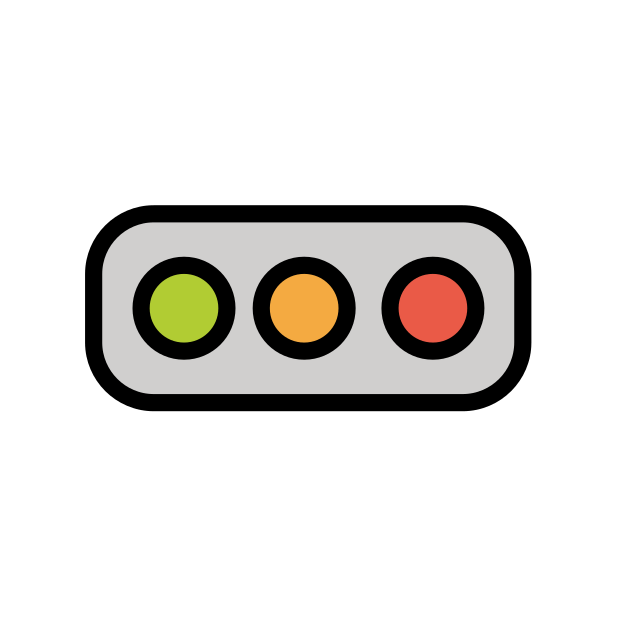
horizontal traffic light